Question: i am using Eclipse Luna. My work space was C:\Users\user\workspace, that is my windows drive and it was not my default workspace, every time asked and i select it. Now i changed my workspace into a folder in F drive. after writing a program in time of Running it is showing that....(the image given below.)

This fragment of code was tried to compile..
'''
public class Conditional_Operator
{
static void main(String args[])
{
int studentGrade=0;
System.out.printf( studentGrade>=60 ? "\nPassed" : "\nFailed");
}
}'
'''
How i can solve it?
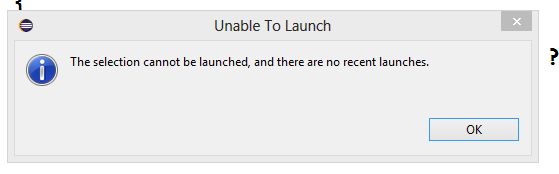
Answer: Change the method main method name to 'public static void main(String args[])'